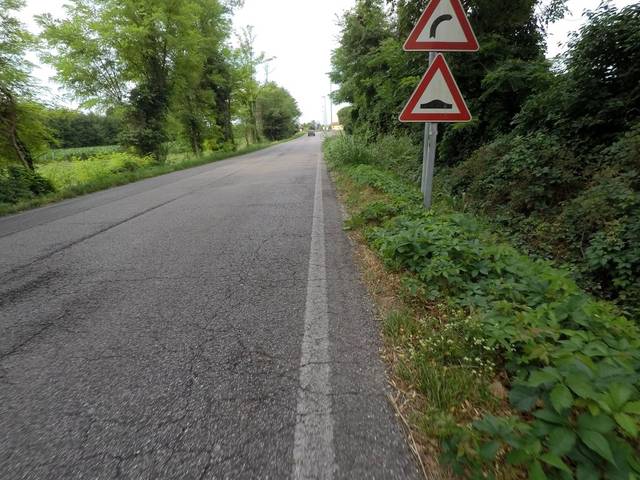
Region: Italy
Coordinates: 45.971, 12.367